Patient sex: M
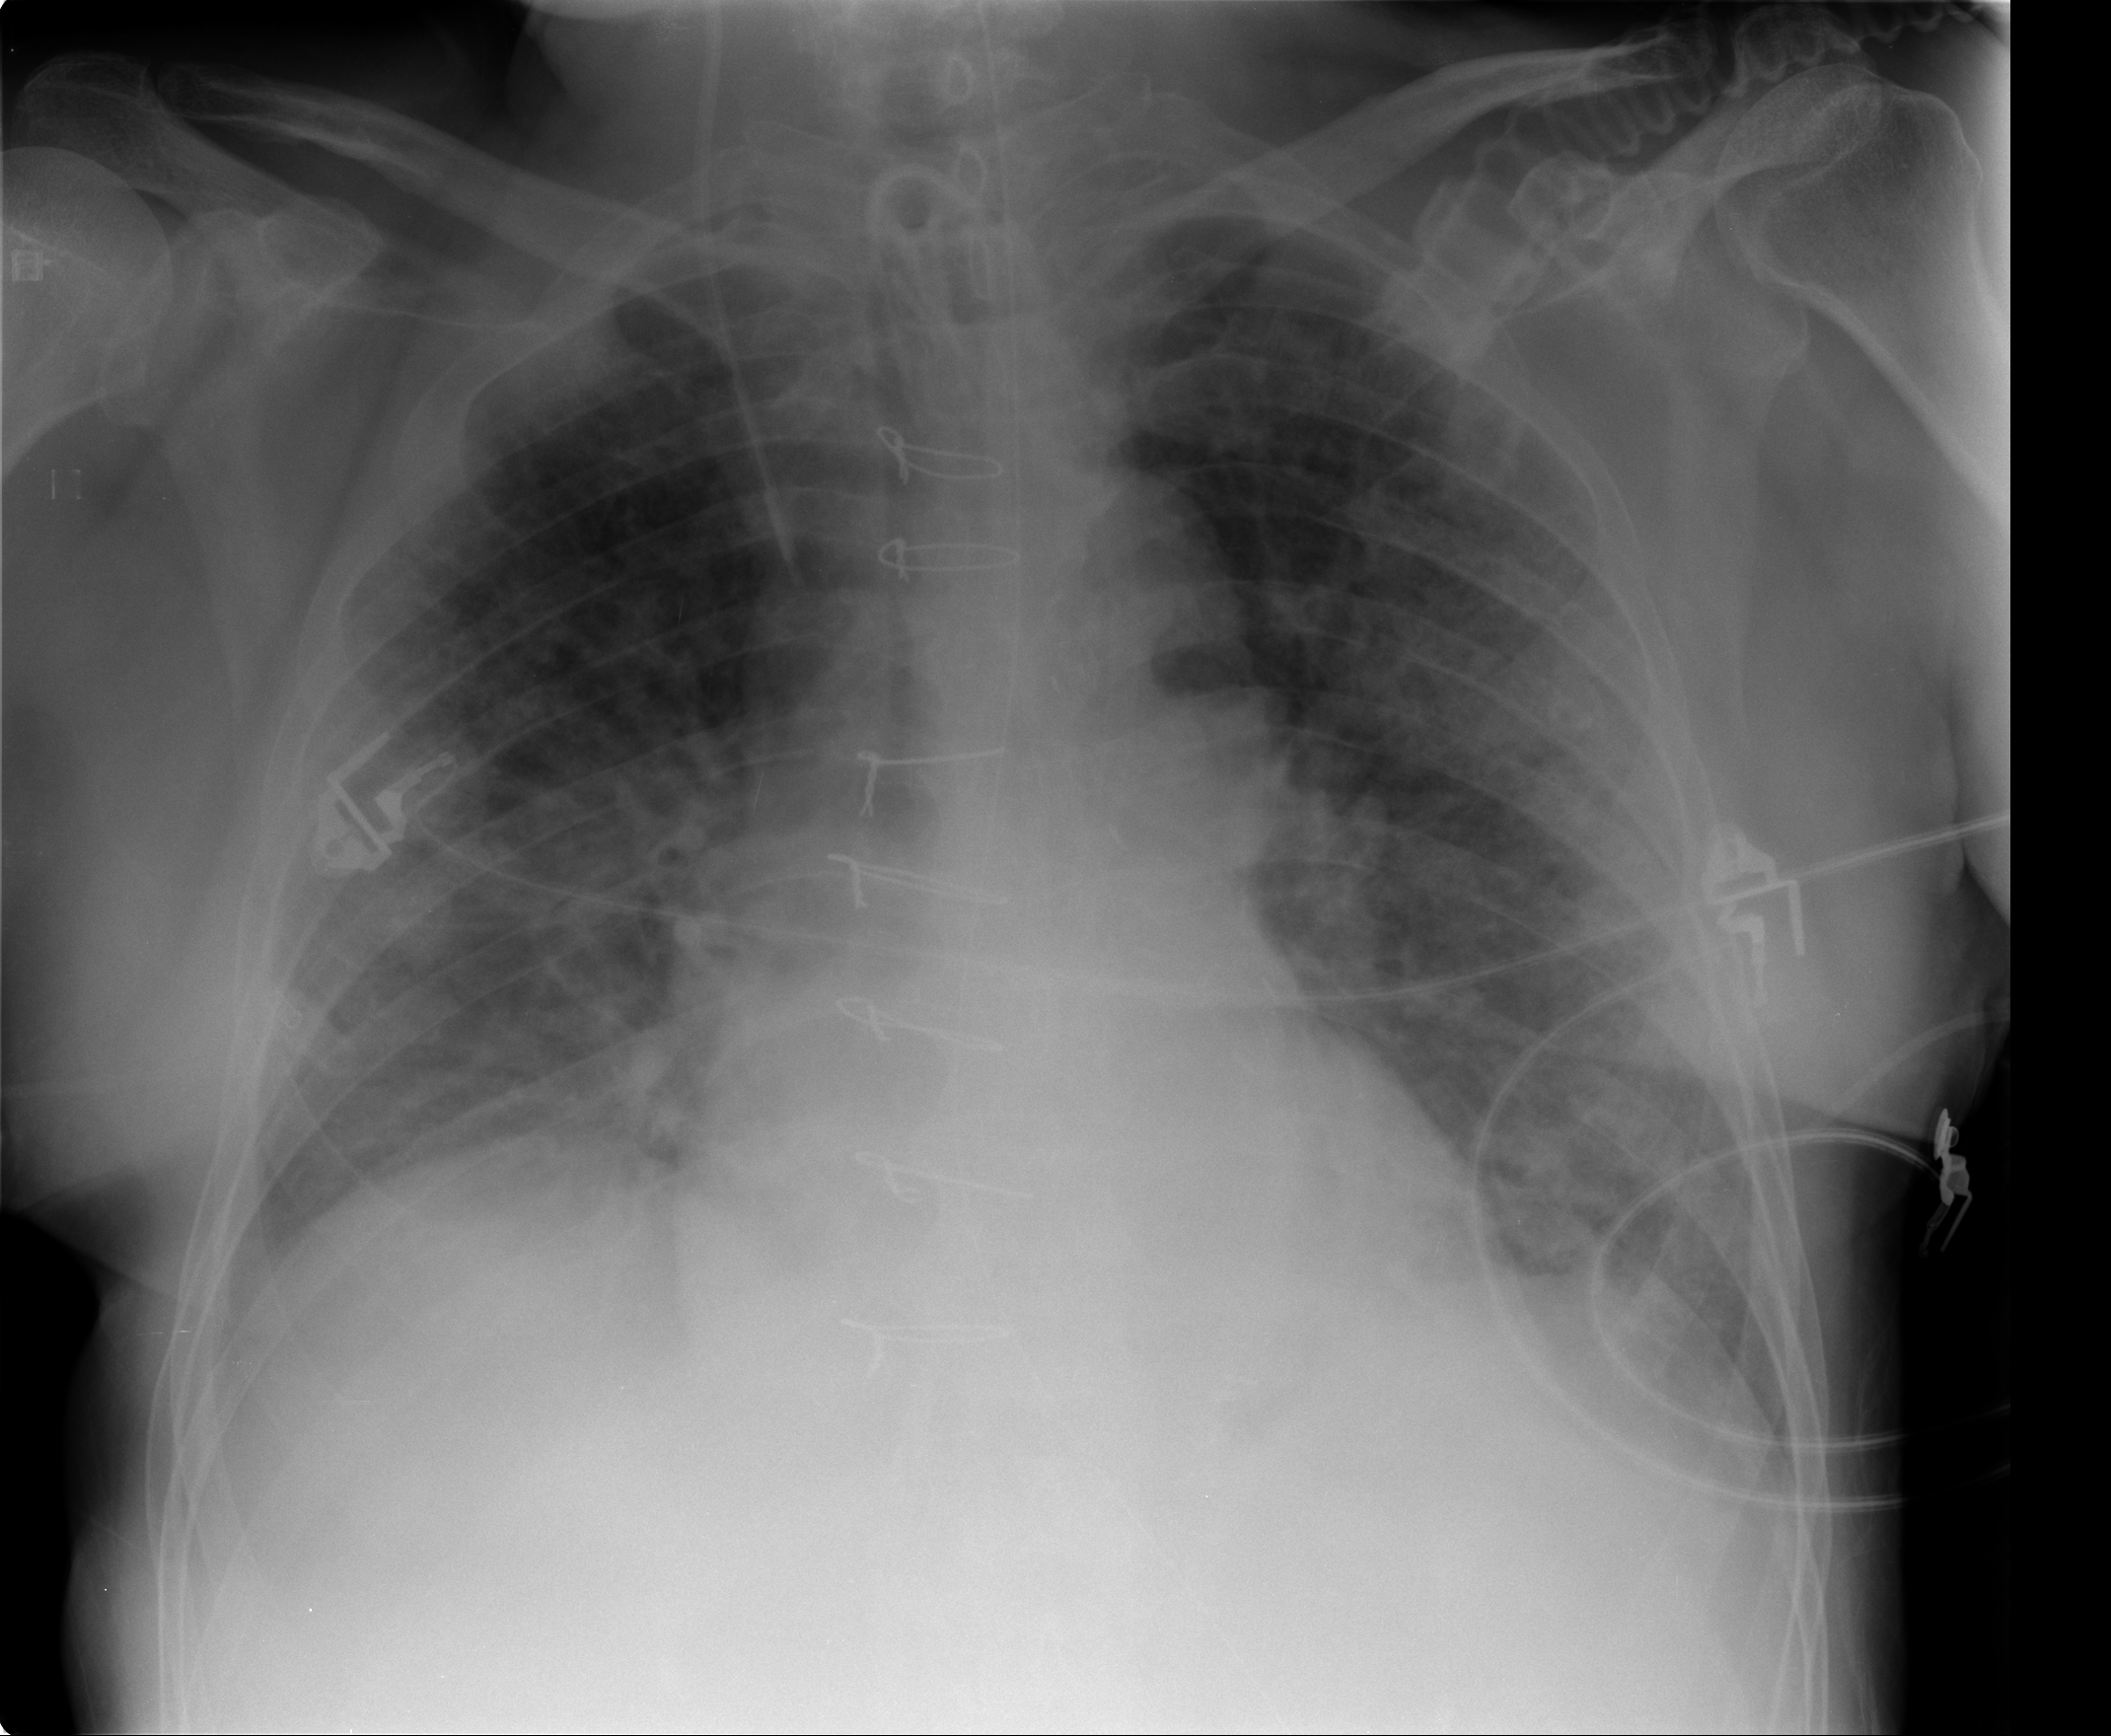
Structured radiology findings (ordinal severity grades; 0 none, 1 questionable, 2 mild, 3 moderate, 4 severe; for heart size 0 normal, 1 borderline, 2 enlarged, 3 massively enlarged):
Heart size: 0
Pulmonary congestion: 1
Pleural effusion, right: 0
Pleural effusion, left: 0
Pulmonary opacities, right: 3
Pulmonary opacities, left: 3
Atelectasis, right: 2
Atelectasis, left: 2